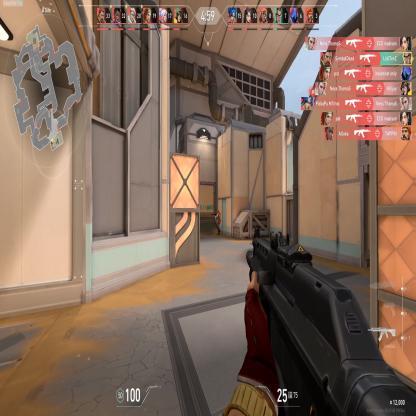
Label: enemy